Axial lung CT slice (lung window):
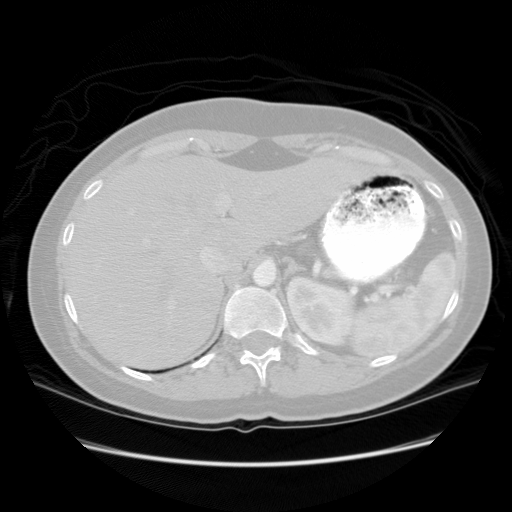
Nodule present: no